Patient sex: F
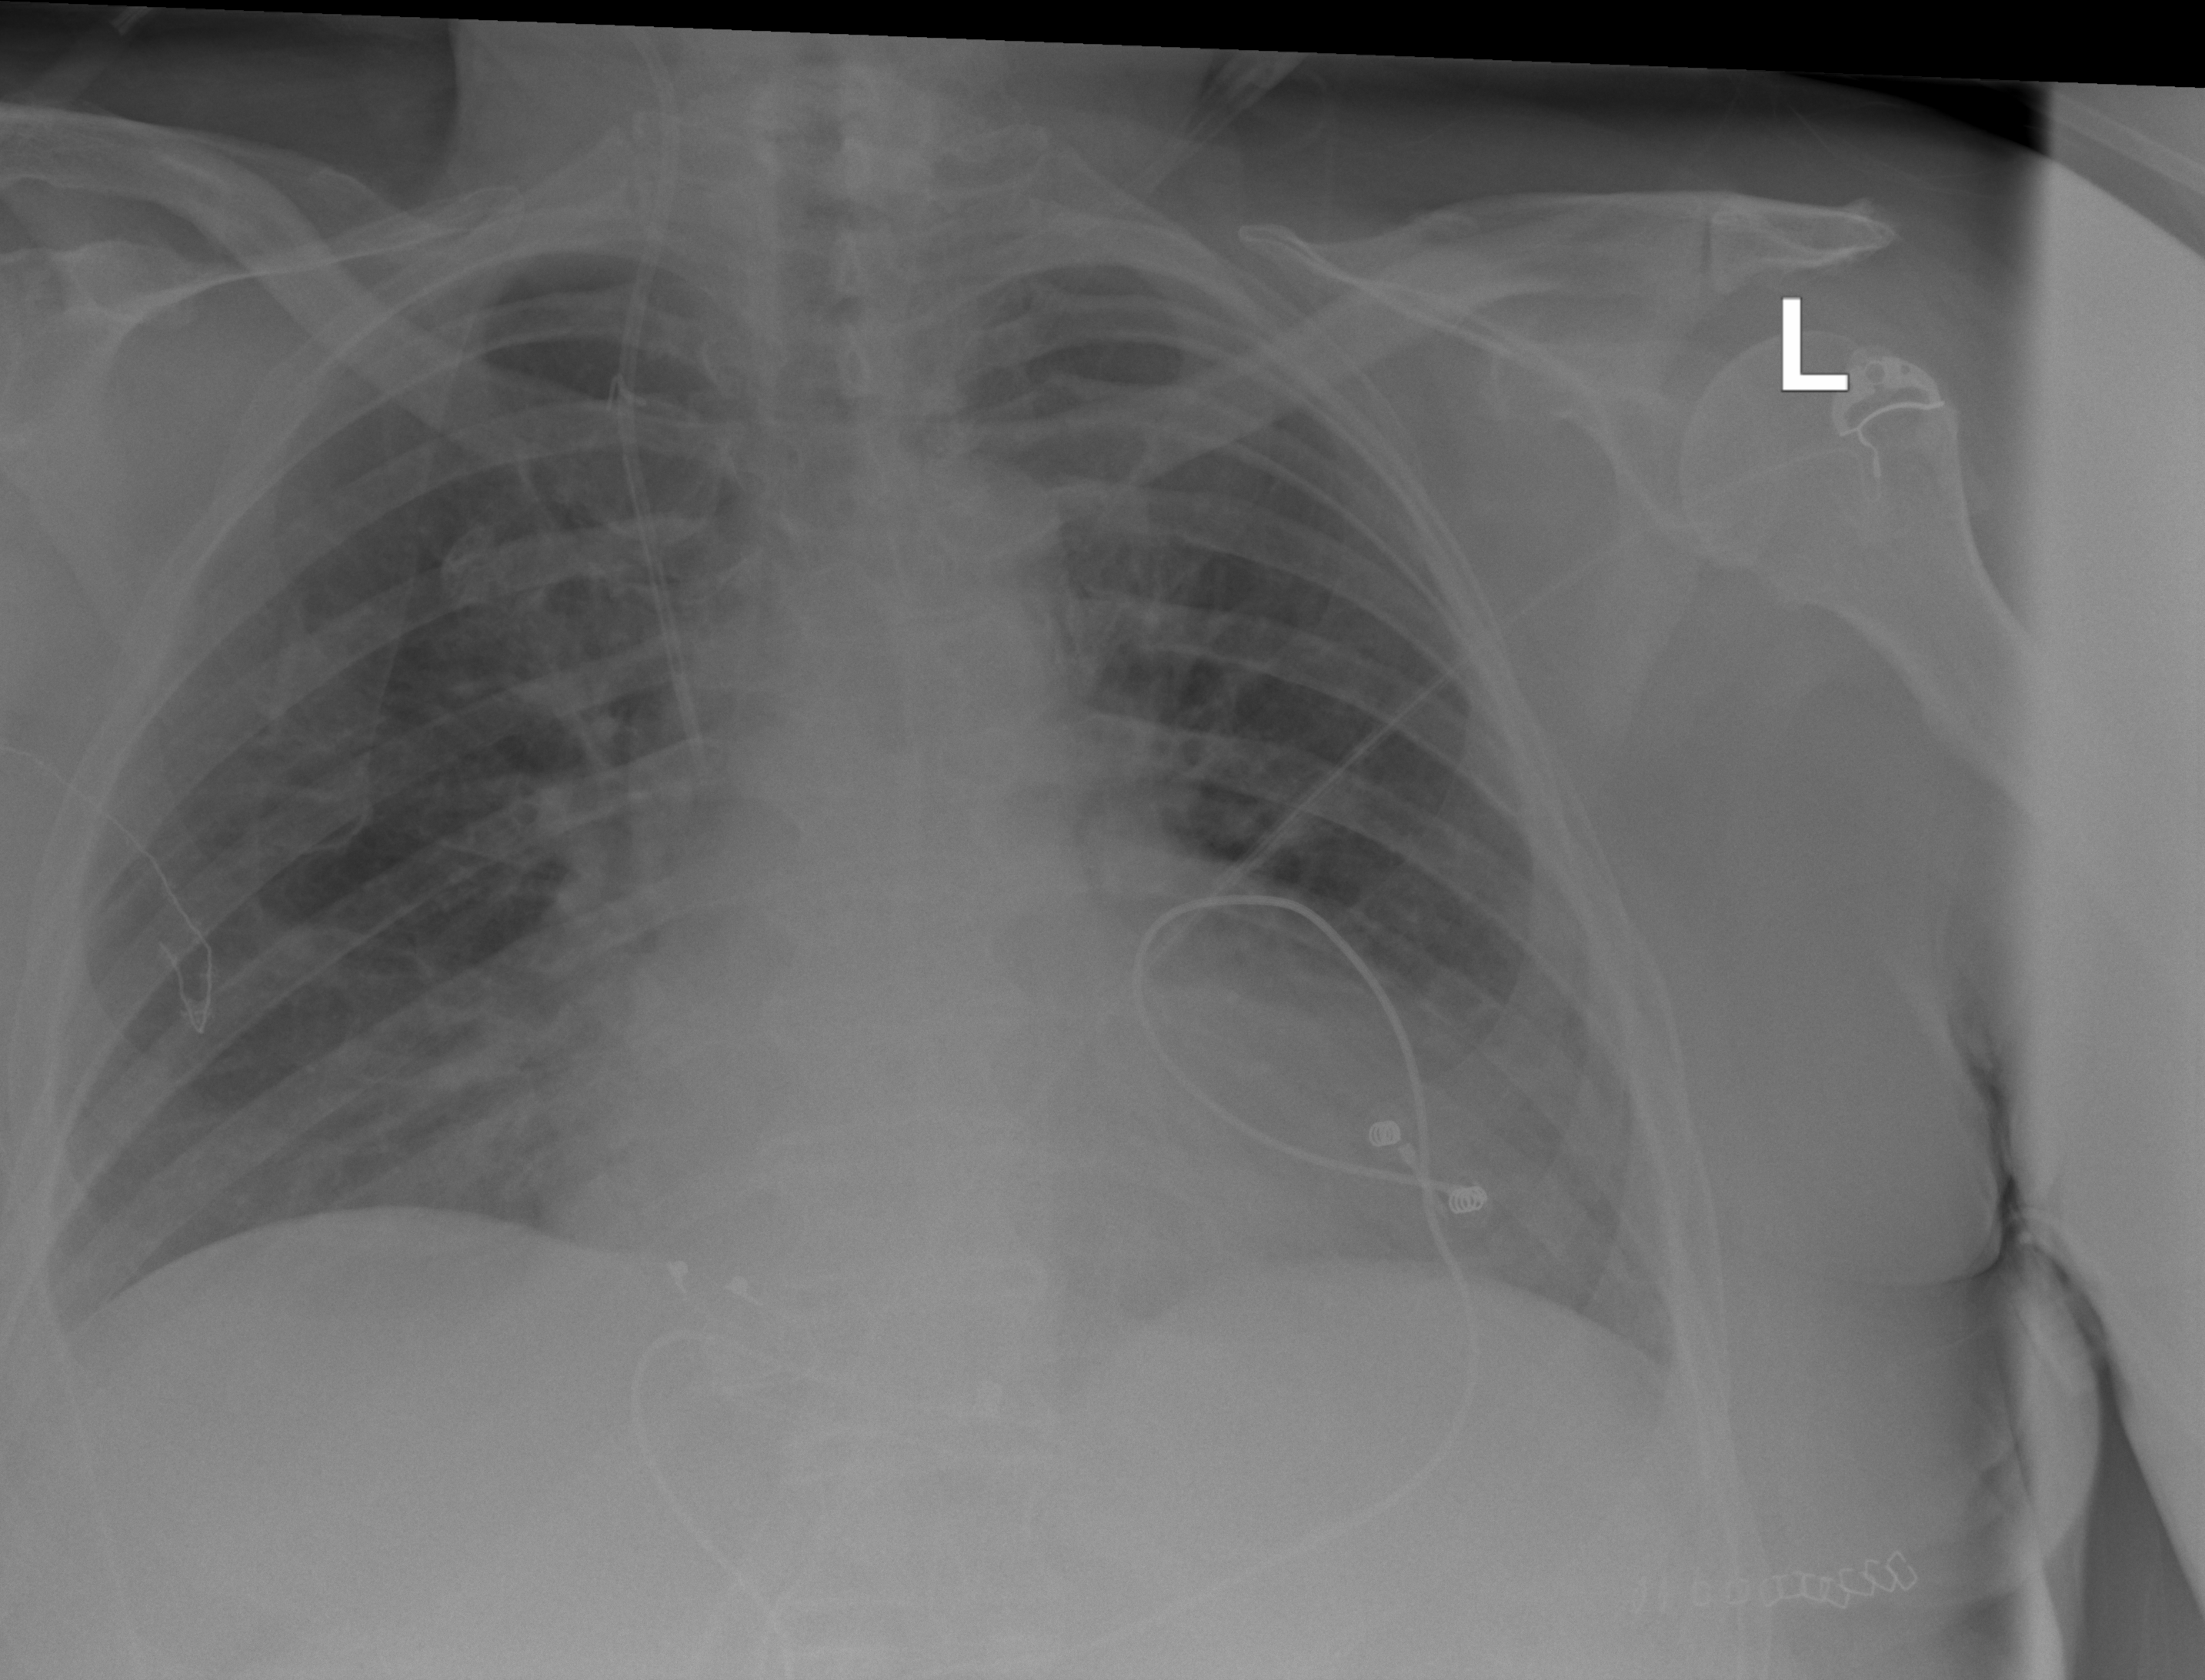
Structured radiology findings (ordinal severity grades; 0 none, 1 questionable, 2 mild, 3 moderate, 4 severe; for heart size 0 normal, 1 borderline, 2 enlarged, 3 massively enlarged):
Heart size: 2
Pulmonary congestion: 2
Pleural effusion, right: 0
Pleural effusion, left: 0
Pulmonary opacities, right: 2
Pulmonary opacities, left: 2
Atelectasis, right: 2
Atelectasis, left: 2